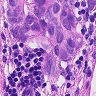
Metastatic tissue present: yes